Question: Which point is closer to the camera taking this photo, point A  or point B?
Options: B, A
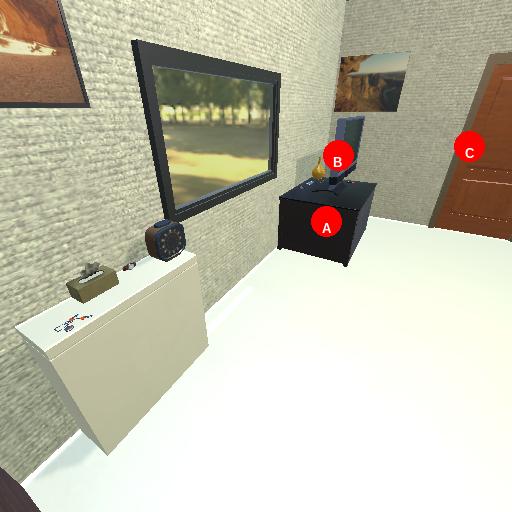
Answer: B